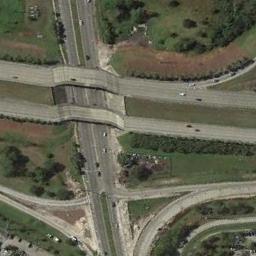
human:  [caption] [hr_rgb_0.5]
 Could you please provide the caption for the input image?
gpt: Below this overpass is a four-lane highway .

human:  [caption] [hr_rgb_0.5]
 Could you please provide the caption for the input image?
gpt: Many trees are beside the overpass .

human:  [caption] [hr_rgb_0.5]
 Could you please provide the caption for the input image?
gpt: The overpass is on the grass next to some trees .

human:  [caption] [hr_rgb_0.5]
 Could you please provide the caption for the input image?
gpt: The cross-line overpass is over the road on the green space .

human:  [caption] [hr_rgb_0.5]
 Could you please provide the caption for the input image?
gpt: There are some green lawns beside the overpass .